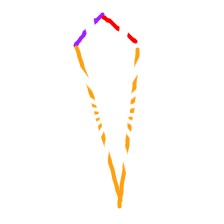
Shape: kite